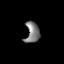
Tissue: lung
Cell type: Epithelial cells
Senescence score: 0.2421
Nuclear area (px): 285
Mean DAPI intensity: 124.481